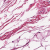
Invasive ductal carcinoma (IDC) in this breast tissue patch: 0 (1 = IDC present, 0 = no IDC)